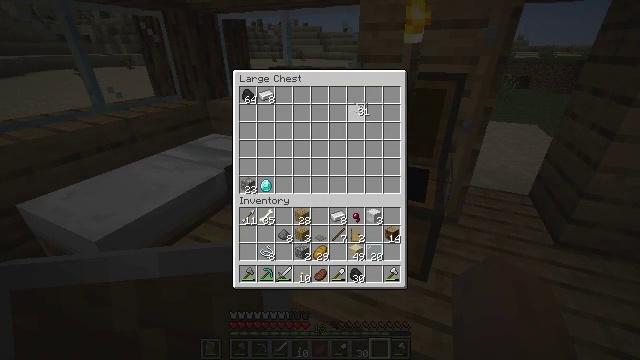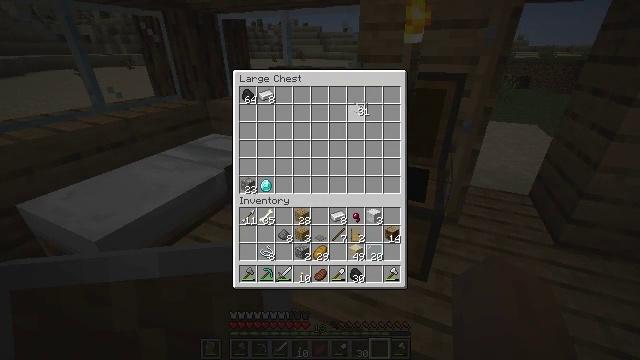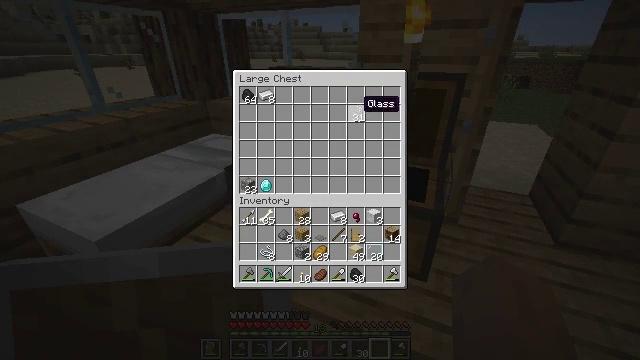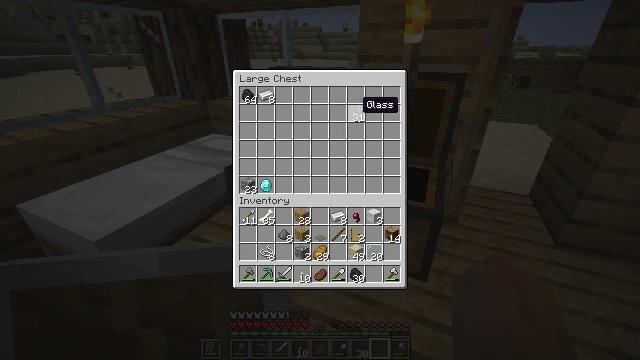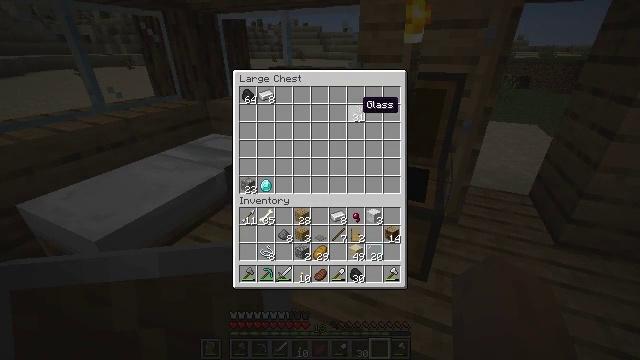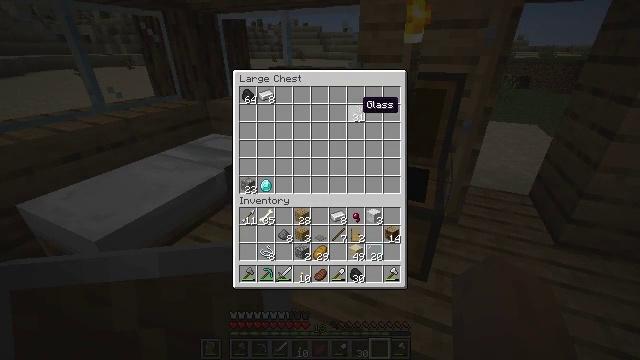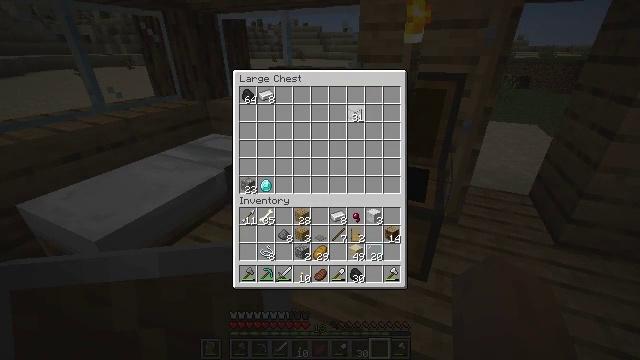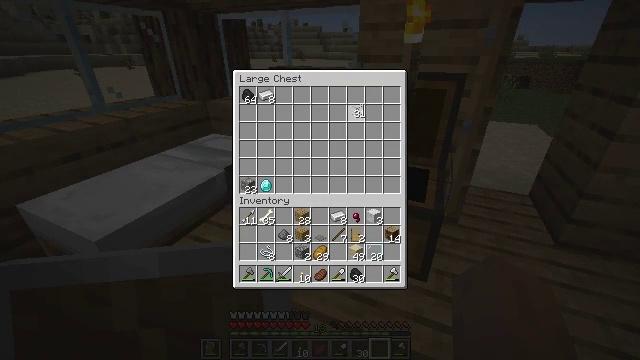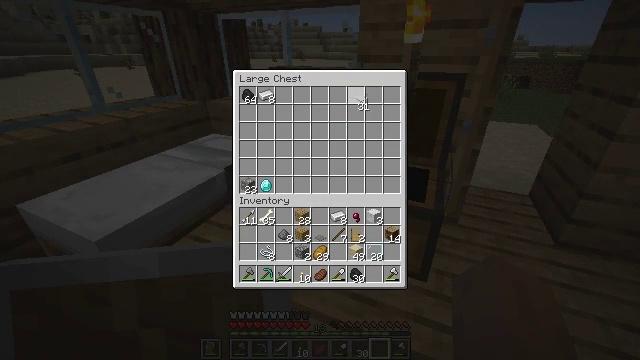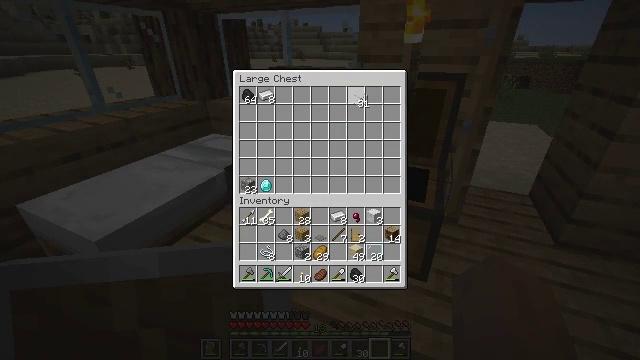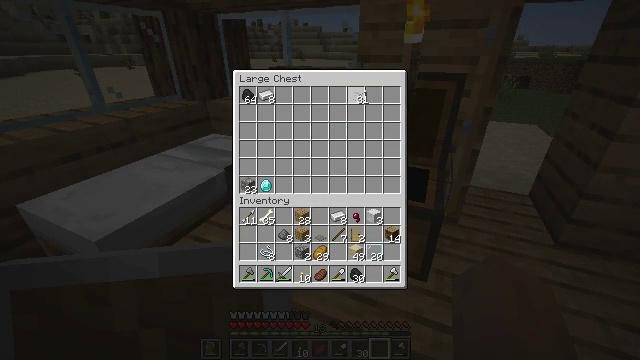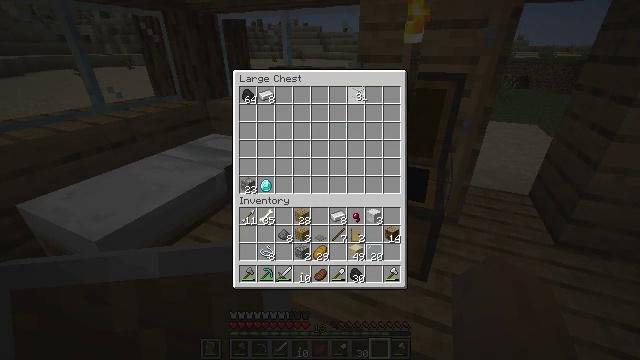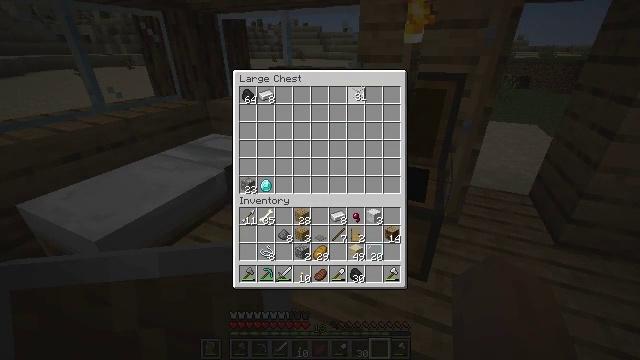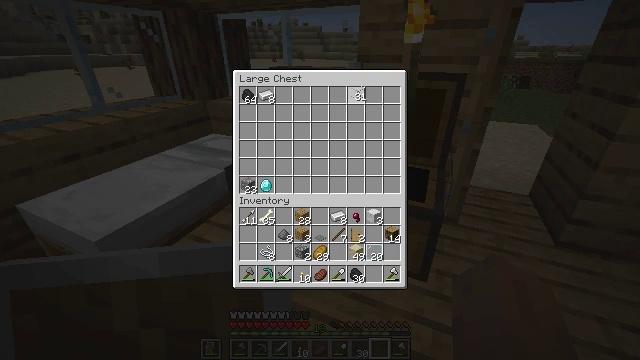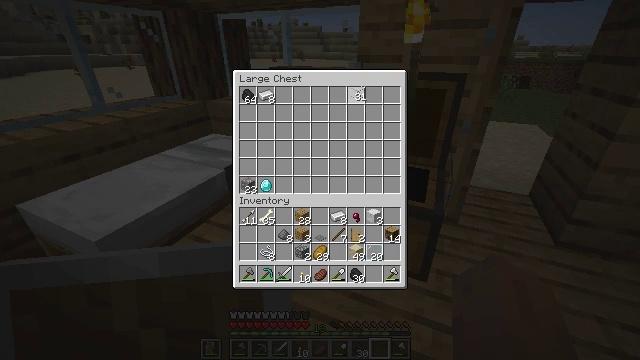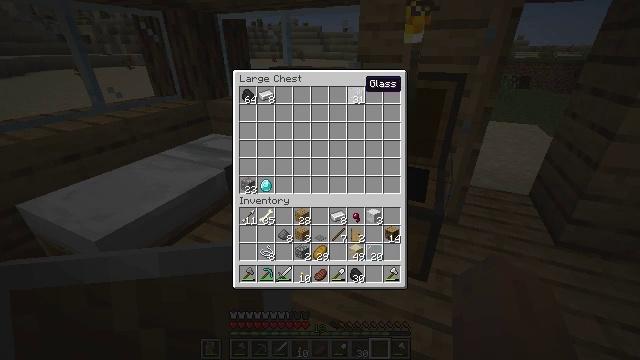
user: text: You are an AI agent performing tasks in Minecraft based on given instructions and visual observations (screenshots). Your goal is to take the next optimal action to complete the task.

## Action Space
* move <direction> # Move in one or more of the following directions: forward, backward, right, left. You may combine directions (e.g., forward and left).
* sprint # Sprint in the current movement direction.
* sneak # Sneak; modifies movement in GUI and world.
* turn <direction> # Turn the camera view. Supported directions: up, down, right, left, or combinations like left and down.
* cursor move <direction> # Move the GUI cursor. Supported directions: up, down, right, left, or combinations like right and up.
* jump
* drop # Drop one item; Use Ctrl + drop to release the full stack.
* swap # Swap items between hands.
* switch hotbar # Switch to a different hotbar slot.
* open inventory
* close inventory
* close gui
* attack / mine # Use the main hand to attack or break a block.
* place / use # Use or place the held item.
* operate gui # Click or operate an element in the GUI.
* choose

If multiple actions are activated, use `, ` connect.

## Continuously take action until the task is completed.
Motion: motion action
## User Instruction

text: Open the crafting table and make a bow.
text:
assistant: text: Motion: operate gui
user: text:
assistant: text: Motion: no_op
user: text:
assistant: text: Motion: no_op
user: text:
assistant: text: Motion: no_op
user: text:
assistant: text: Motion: no_op
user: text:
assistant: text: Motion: operate gui
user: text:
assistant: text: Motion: operate gui
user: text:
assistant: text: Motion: cursor move up
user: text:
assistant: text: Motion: no_op
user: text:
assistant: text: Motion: no_op
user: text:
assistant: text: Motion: no_op
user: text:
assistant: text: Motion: operate gui
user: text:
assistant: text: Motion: operate gui
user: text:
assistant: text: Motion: operate gui
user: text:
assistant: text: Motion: no_op
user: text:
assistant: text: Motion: no_op
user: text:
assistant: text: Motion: no_op
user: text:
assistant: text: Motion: no_op
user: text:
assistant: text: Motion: operate gui
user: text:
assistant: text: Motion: operate gui
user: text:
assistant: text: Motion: cursor move left and down
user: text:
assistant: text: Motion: cursor move left and down
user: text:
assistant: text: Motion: cursor move left
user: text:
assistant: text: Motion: no_op
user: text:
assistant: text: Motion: no_op
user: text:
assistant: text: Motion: no_op
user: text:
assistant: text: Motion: no_op
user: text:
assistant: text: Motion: no_op
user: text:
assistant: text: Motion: no_op
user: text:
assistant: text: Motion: no_op